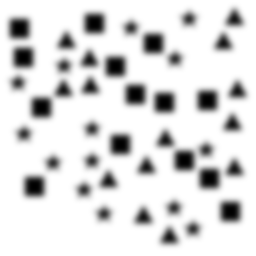
Squares: 14
Triangles: 14
Stars: 14
Total shapes: 42